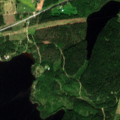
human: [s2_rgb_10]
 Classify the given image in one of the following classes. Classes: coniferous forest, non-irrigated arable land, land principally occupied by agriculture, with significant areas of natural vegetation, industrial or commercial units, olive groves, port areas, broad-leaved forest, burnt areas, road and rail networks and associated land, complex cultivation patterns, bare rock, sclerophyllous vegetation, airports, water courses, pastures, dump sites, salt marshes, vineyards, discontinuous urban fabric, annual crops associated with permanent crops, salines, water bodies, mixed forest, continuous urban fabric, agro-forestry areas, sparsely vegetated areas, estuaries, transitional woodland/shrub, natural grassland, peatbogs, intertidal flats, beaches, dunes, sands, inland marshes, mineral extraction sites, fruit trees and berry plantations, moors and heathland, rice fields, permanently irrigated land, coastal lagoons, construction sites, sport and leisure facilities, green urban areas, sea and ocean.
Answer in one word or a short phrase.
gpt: coniferous forest, mixed forest, transitional woodland/shrub, water bodies